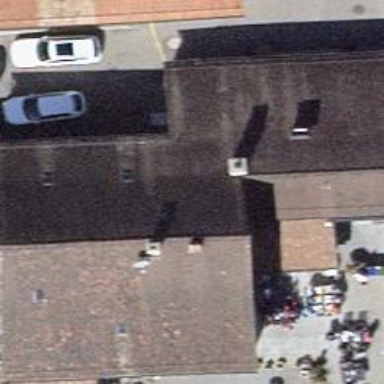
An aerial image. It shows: Restaurant in building.